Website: apple
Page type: payment
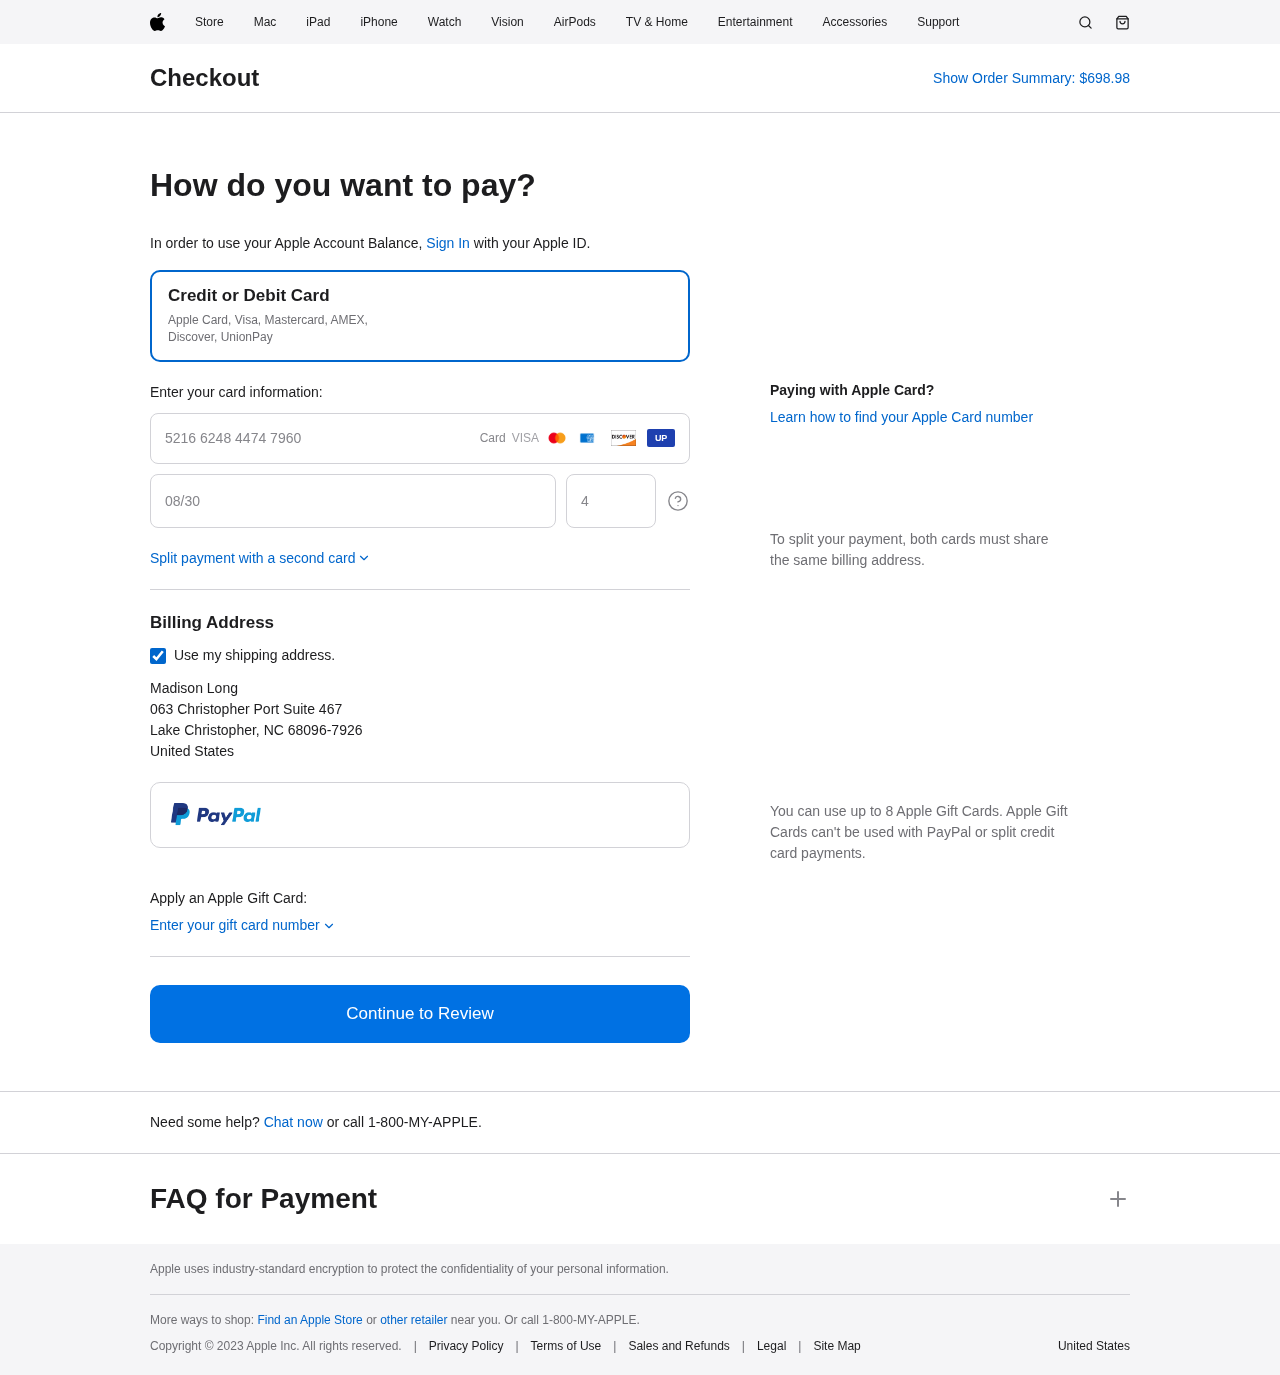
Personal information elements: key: PII_CARD_CVV
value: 416
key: PII_CARD_EXPIRY
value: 08/30
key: PII_CARD_NUMBER
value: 5216 6248 4474 7960
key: PII_COUNTRY
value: United States
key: PII_FULLNAME
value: Madison Long
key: PII_STREET
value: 063 Christopher Port Suite 467
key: PII_CITY_STATE_ZIP
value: Lake Christopher, NC 68096-7926
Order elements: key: ORDER_TOTAL
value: $698.98